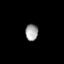
Tissue: lung
Cell type: Endothelial cells
Senescence score: 0.5681
Nuclear area (px): 203
Mean DAPI intensity: 162.049